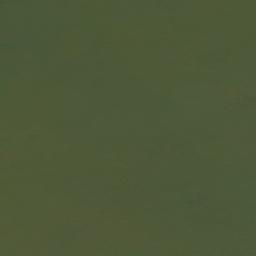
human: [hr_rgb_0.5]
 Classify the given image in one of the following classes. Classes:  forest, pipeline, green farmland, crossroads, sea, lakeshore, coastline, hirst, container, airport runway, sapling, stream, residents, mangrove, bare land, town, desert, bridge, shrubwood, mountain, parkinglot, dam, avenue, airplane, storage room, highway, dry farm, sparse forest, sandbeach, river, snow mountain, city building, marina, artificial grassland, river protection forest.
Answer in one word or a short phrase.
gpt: sea